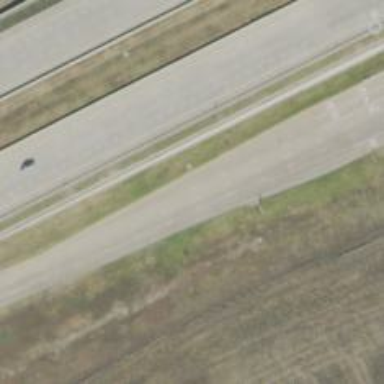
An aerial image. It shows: Secondary road with frontage road alongside.